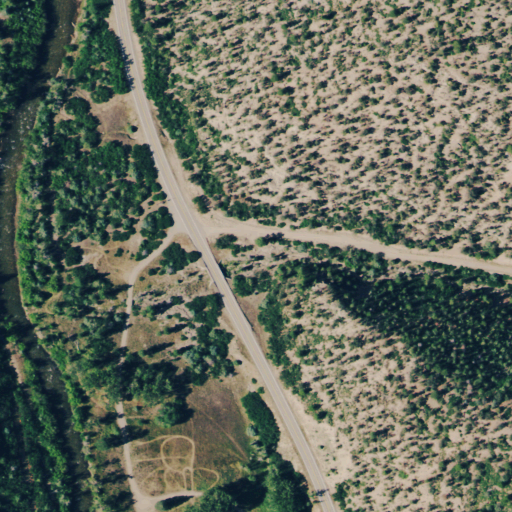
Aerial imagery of valley in Colorado named Goodenough Gulch containing evergreen forest, deciduous forest, low intensity development, pasture, open development, woody wetlands, herbaceous wetlands, and open water